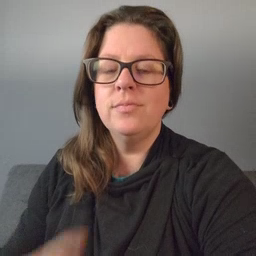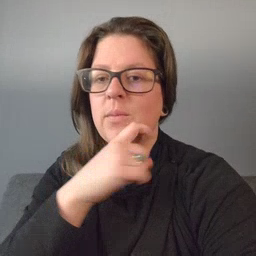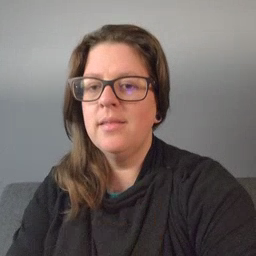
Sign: cereal